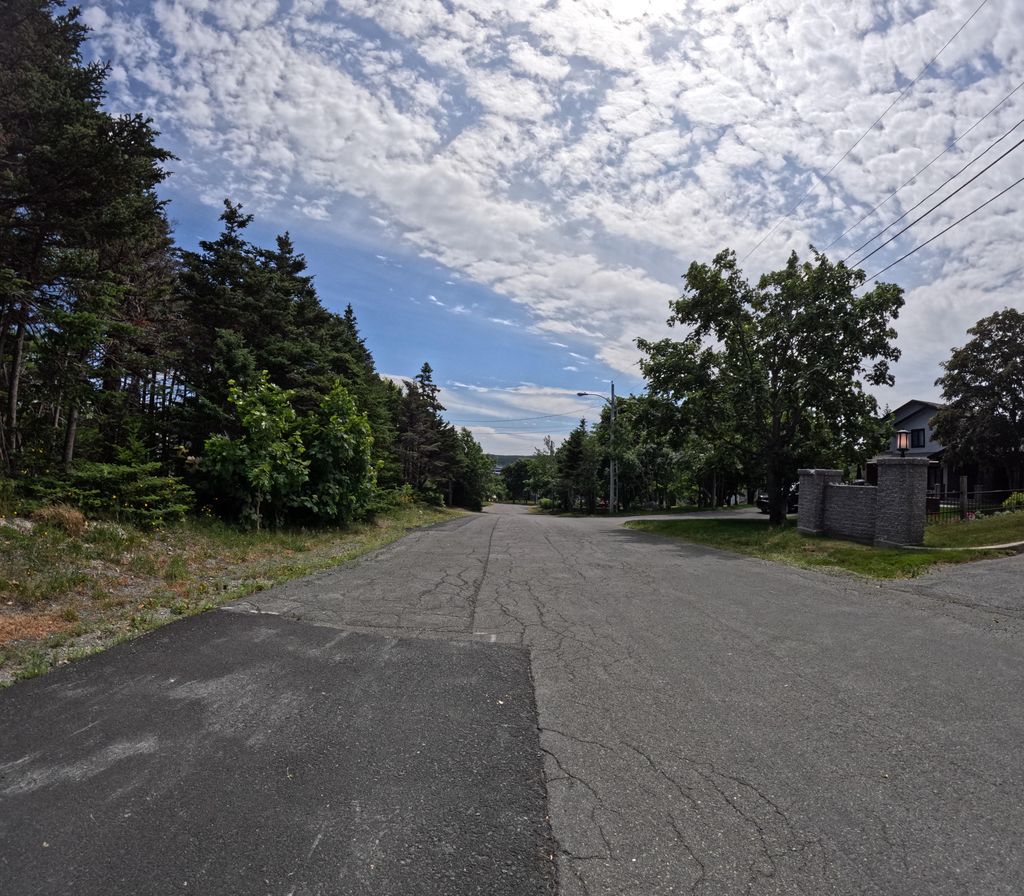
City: st_johns